Question: I want to customise how a database is imported using <URL>

I have tried a few things and I can confirm it is about having the the Context.cs.T4 or the EntityType.cs.T4 as part of the project. I would appreciate help as I'm stuck on this.
Notes:
- - -
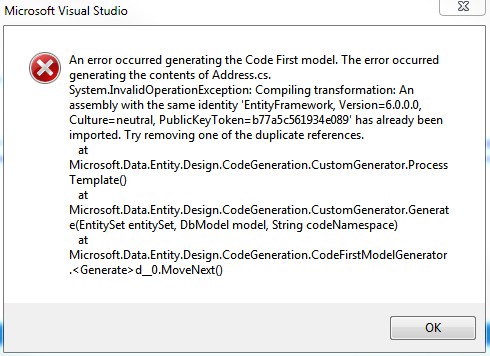
Answer: Found it! I had <URL> installed and that caused the problem. Pity to lose that useful tool, but I just disabled it so can turn it back on when I need it.
Hope this helps someone else as that was difficult to find.